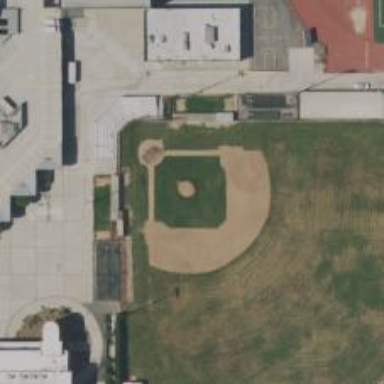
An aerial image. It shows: Baseball pitch for leisure land.